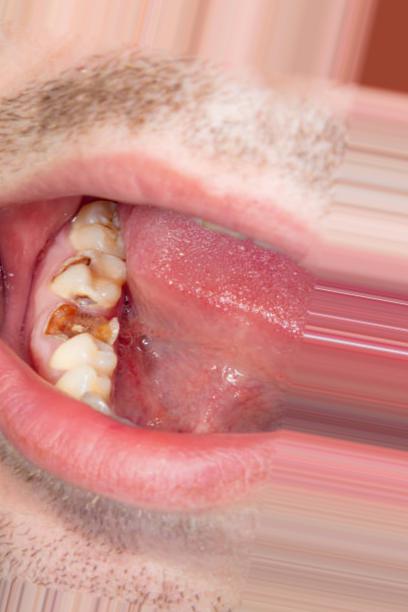
Condition: Caries